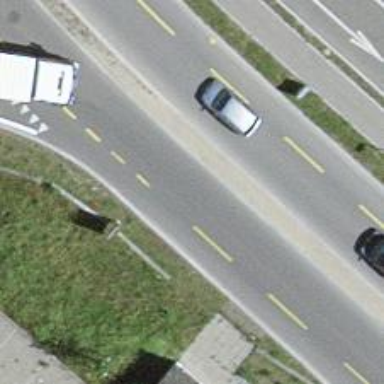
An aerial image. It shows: Primary highway with asphalt surface and designated cycle lane.